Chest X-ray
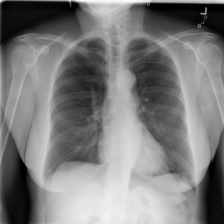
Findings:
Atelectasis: negative
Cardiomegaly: negative
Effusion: negative
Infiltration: negative
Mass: negative
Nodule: negative
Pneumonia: negative
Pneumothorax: negative
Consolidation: negative
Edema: negative
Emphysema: negative
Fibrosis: negative
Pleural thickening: negative
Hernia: negative